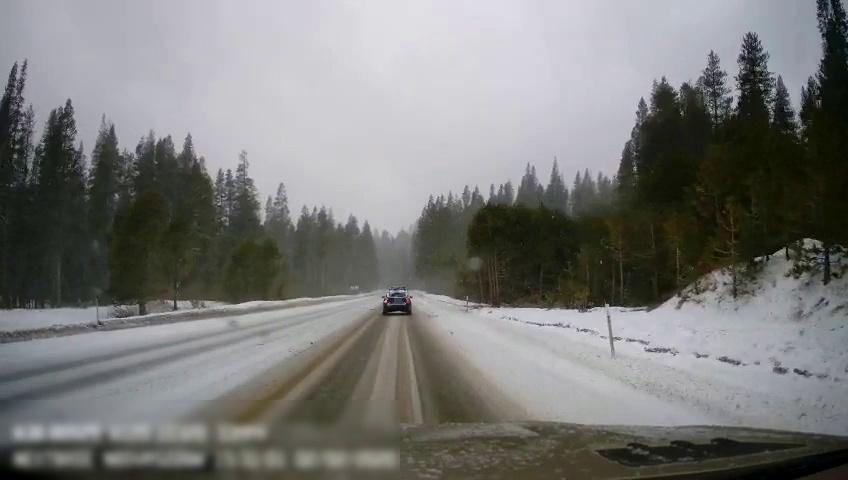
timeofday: Day
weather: Snowy
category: Drivable Space
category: Vehicles | SUV